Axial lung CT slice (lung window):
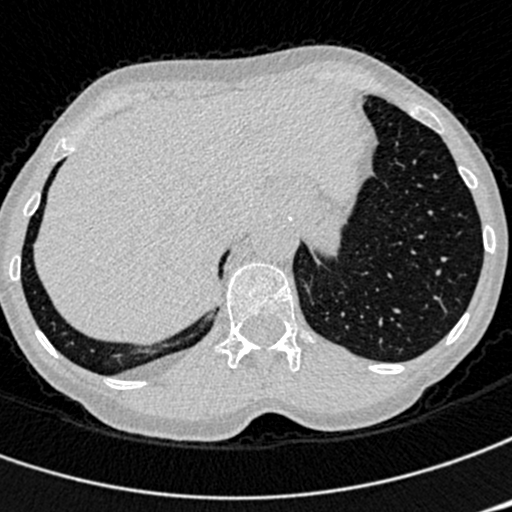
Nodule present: no